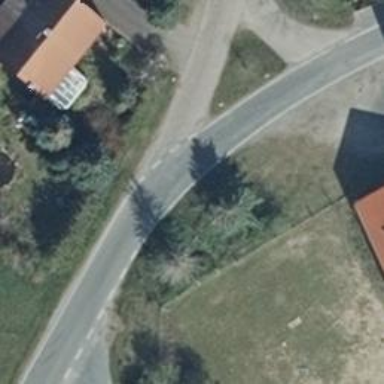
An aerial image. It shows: Residential road.